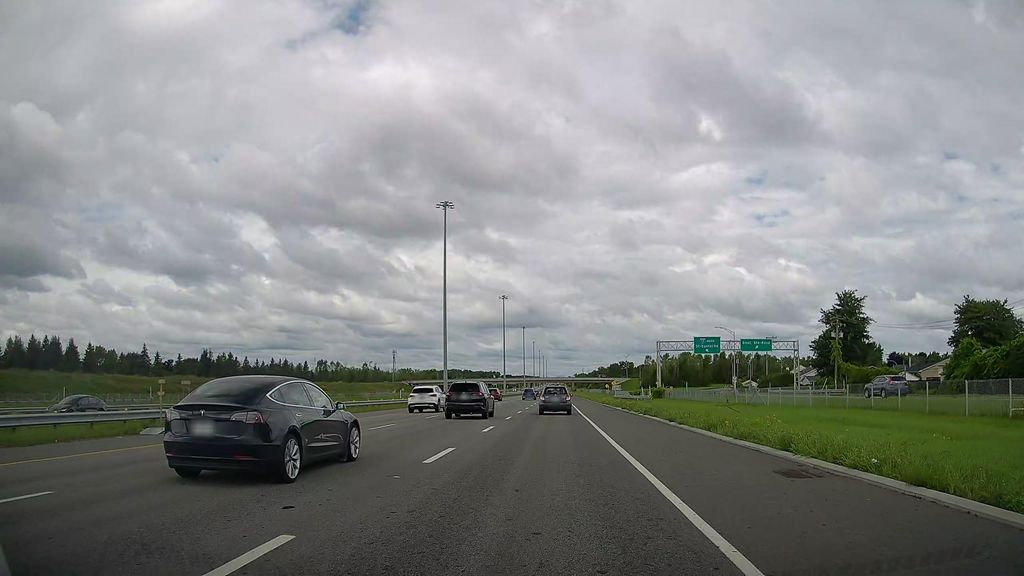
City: montreal